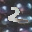
Label: 2